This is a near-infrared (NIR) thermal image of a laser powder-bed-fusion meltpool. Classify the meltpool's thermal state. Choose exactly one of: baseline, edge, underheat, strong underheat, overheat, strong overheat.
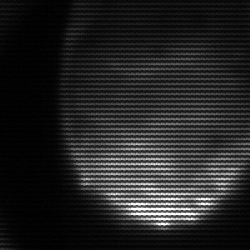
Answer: edge